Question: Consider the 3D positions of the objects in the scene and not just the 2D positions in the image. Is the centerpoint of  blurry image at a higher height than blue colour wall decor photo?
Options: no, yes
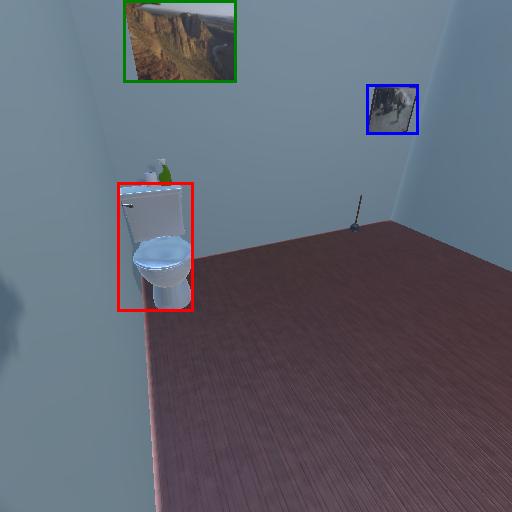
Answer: no